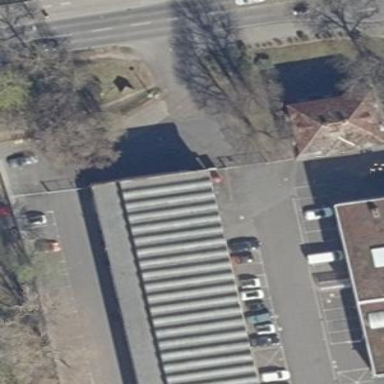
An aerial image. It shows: Parking available on the street side.